Question: I am using jQuery Mobile. I am attempting to allow the user to change a slider value in two ways. A number, or a percentage. For example, let's say that the total of a metric is $224. So 50% is $112. Well, I want the user to be able to specify $100 manually, OR specify 50% manually.
With this said, I placed a numeric text box and a slider next to each other. The numeric text box appears larger and different from the slider's text box. One thing to note - I have removed the up/down buttons via CSS.
Try as I might, I cannot get these to display the same way. Does anyone know what classes are needed for this? Changes done on pageinit()?

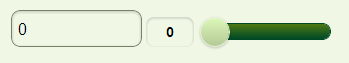
Answer: To put elements side by side, use 'ui-grid' layout. For two items, add class 'ui-grid-a' to a div. Then wrap first with div with class 'ui-block-a' and the other one class 'ui-block-b'.
> <URL>
'''
<form>
<div class="ui-grid-a">
<div class="ui-block-a">
<label for="numbers"></label>
<input type="number" name="numbers" id="number" />
</div>
<div class="ui-block-b">
<label for="slider-6" class="ui-hidden-accessible">Slider:</label>
<input type="range" name="slider-6" id="slider-6" min="0" max="100" value="50" />
</div>
</div>
'''
Optional - Override width of child divs.
'''
.ui-block-a { width: 30% !important; padding-right: 10px !important }
.ui-block-b { width: 70% !important }
'''
For input, you need to adjust input's parent div's height by either jQuery or CSS.
Slider has 'type=number' attribute as well, therefore, you need to override the input box only which has class 'ui-input-text'.
CSS
'''
div.ui-input-text { height: 28px !important }
'''
jQuery
'''
$('[type=number]').closest('div.ui-input-text').css('height', '28px');
'''